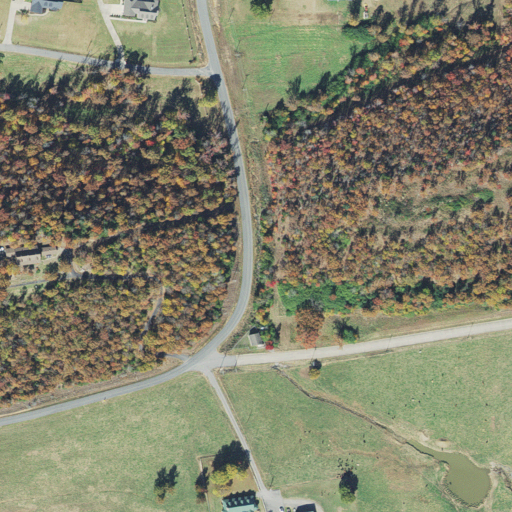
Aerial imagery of gap in Arkansas named Powell Gap containing pasture, deciduous forest, open development, shrub, low intensity development, grassland, and medium intensity development